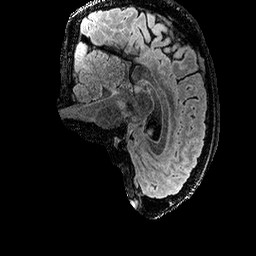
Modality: FLAIR
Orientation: sagittal
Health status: ill
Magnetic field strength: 3 T